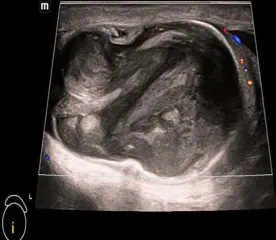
Ultrasonography of the scrotum showed a mass with disordered echo that occupied most of the left testis, which was compressed into a crescent-shaped shape and showed a small amount of blood flow signal in the testicular parenchyma. Arcuate and coarse calcifications were detected in some areas.
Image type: radiology (ultrasound)